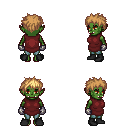
a pixel art fantasy rpg character, female body template, orc, green skin, maroon tunic, teal pants, light blonde bedhead hairstyle, metal gloves, black shoes, four views (front, back, left, right), 2x2 character sprite sheet, small pixel art, hard edges, no anti-aliasing